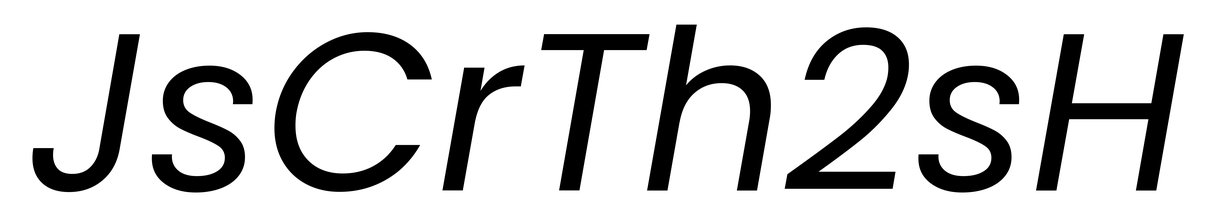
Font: Poppins-Italic